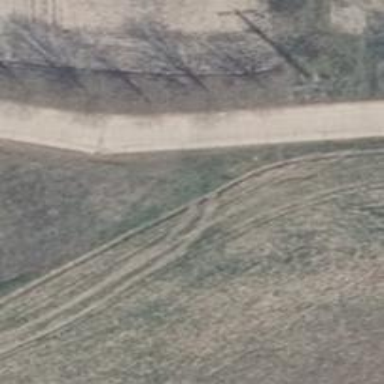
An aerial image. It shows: Service road with concrete surface.